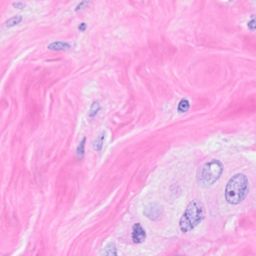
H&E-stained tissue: Breast